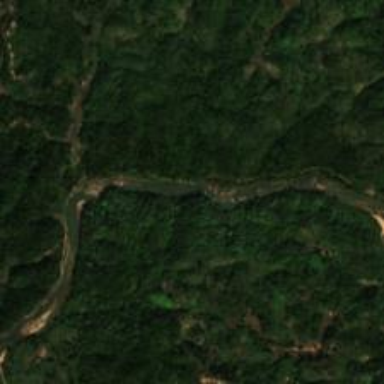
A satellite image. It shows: Beautiful river scene.